An envelope spectrum derived from a bearing vibration measurement is shown; the reference markers locate BPFO, BPFI, BSF and FTF for this bearing geometry and shaft speed. Determine the bearing's health state. Answer with exactly one of: normal, inner_race, outer_race, ball.
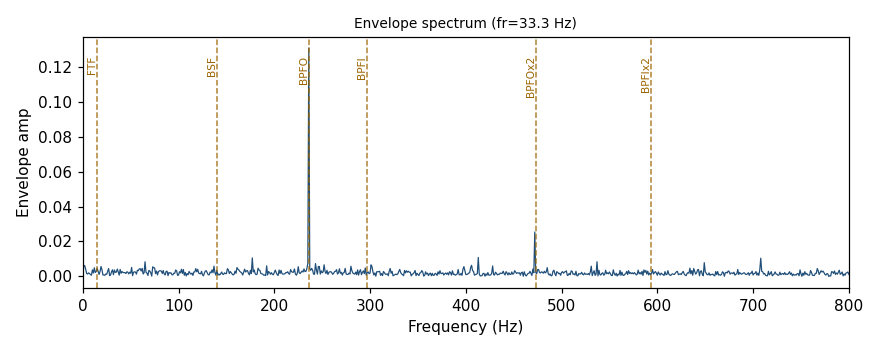
Answer: outer_race